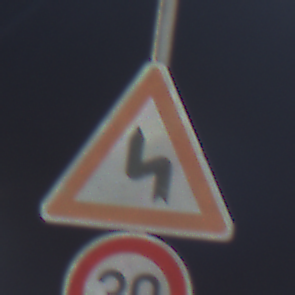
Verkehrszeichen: DoppelkurveZunaechstLinks
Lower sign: Geschwindigkeit30
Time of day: Night
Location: Outdoor (Urban)
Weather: PartlyCloudy
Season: NotSpecified
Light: Artificial